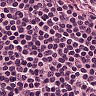
Metastatic tissue present: no